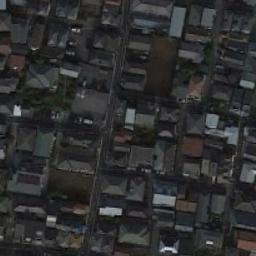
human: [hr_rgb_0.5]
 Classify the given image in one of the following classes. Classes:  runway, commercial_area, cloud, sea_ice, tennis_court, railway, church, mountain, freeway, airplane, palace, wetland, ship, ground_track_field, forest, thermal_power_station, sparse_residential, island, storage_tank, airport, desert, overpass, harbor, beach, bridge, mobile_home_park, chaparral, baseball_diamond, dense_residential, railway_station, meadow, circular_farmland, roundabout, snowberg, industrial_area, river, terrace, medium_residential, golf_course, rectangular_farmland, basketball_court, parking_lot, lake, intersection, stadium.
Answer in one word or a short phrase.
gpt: dense_residential